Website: lowes
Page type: customer-info-address
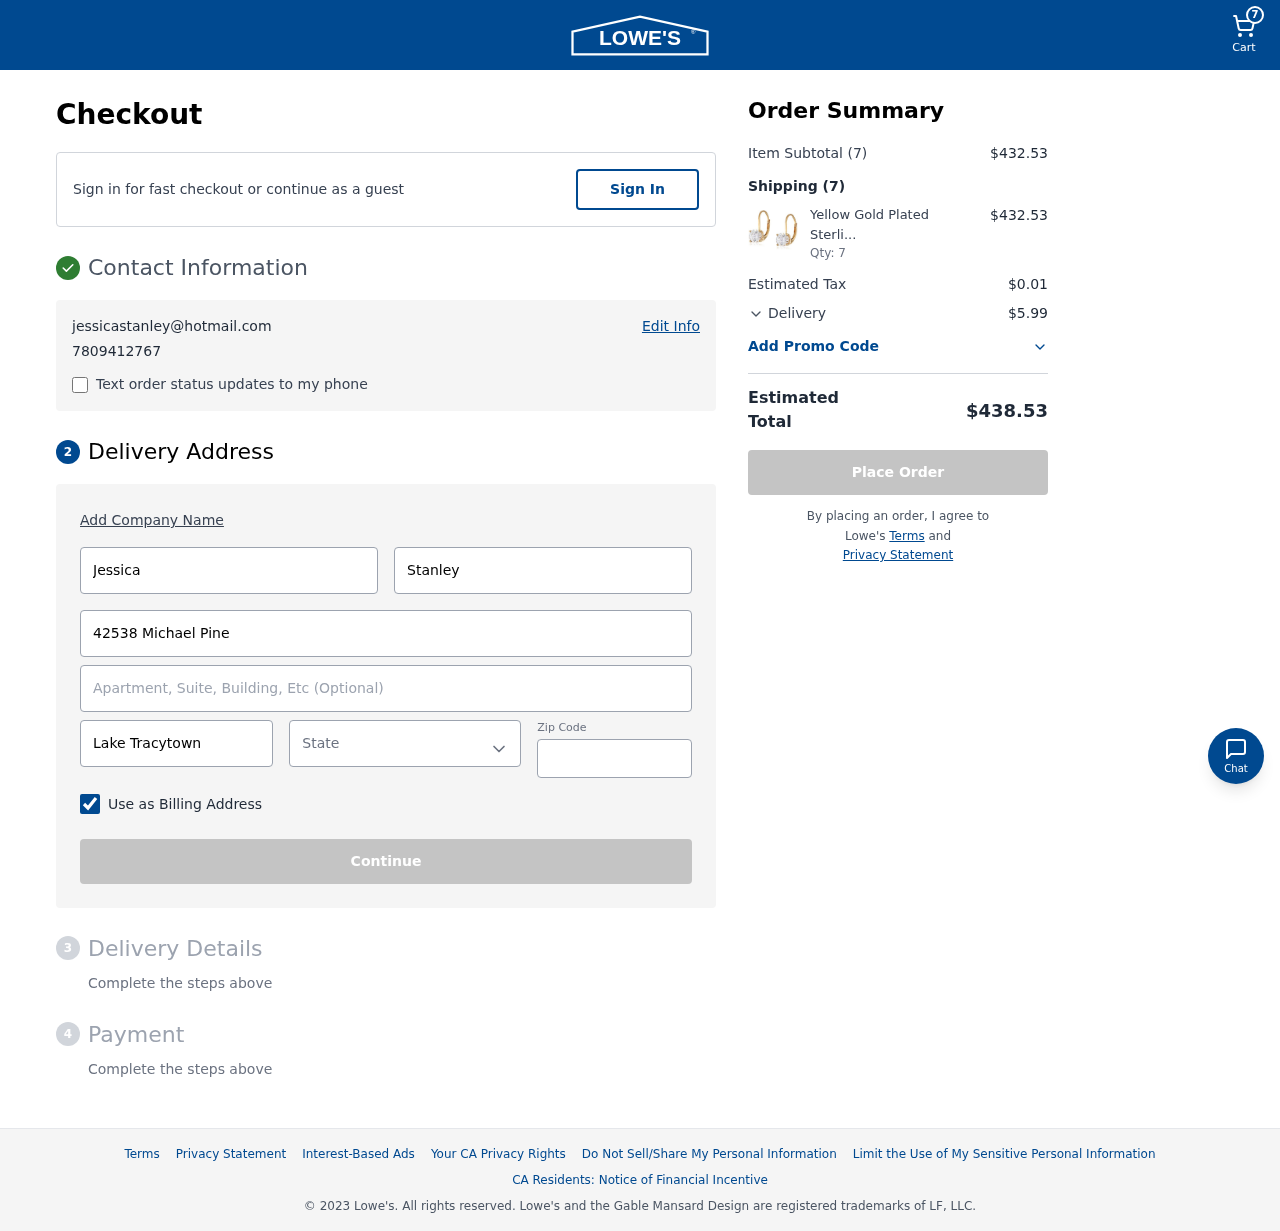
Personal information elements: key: PII_CITY
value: Lake Tracytown
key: PII_EMAIL
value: jessicastanley@hotmail.com
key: PII_FIRSTNAME
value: Jessica
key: PII_LASTNAME
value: Stanley
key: PII_PHONE
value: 7809412767
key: PII_POSTCODE
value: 82950
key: PII_STATE
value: Kansas
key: PII_STREET
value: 42538 Michael Pine
Product elements: key: PRODUCT1_NAME
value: Yellow Gold Plated Sterling Silver Lever back Earrings set with Round Swarovski Zirconia (2 cttw)
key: PRODUCT1_QUANTITY
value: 7
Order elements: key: ORDER_NUM_ITEMS
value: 7
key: ORDER_SUBTOTAL
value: $432.53
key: ORDER_NUM_ITEMS2
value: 7
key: ORDER_SUBTOTAL2
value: $432.53
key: ORDER_TAX
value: $0.01
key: ORDER_SHIPPING_COST
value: $5.99
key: ORDER_TOTAL
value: $438.53